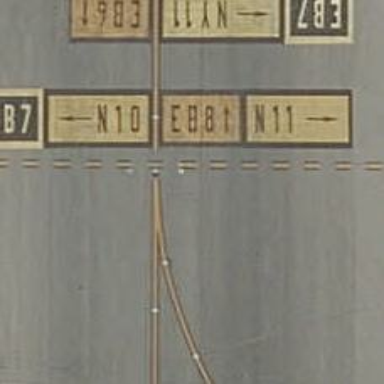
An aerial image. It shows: Image of taxiway at airport.